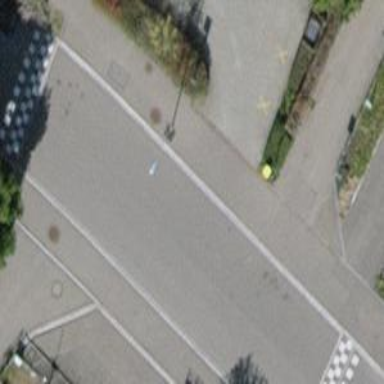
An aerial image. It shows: Post box is visible.